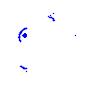
Particle: kaon